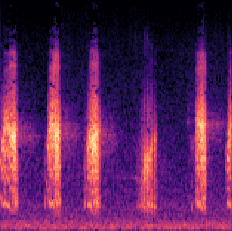
Sound class: Frog